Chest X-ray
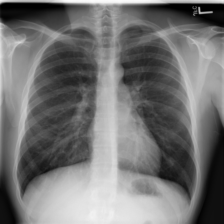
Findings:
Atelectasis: negative
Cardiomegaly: negative
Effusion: negative
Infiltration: negative
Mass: negative
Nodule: negative
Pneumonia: negative
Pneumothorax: negative
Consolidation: negative
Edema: negative
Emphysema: negative
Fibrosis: negative
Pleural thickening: negative
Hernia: negative